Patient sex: M
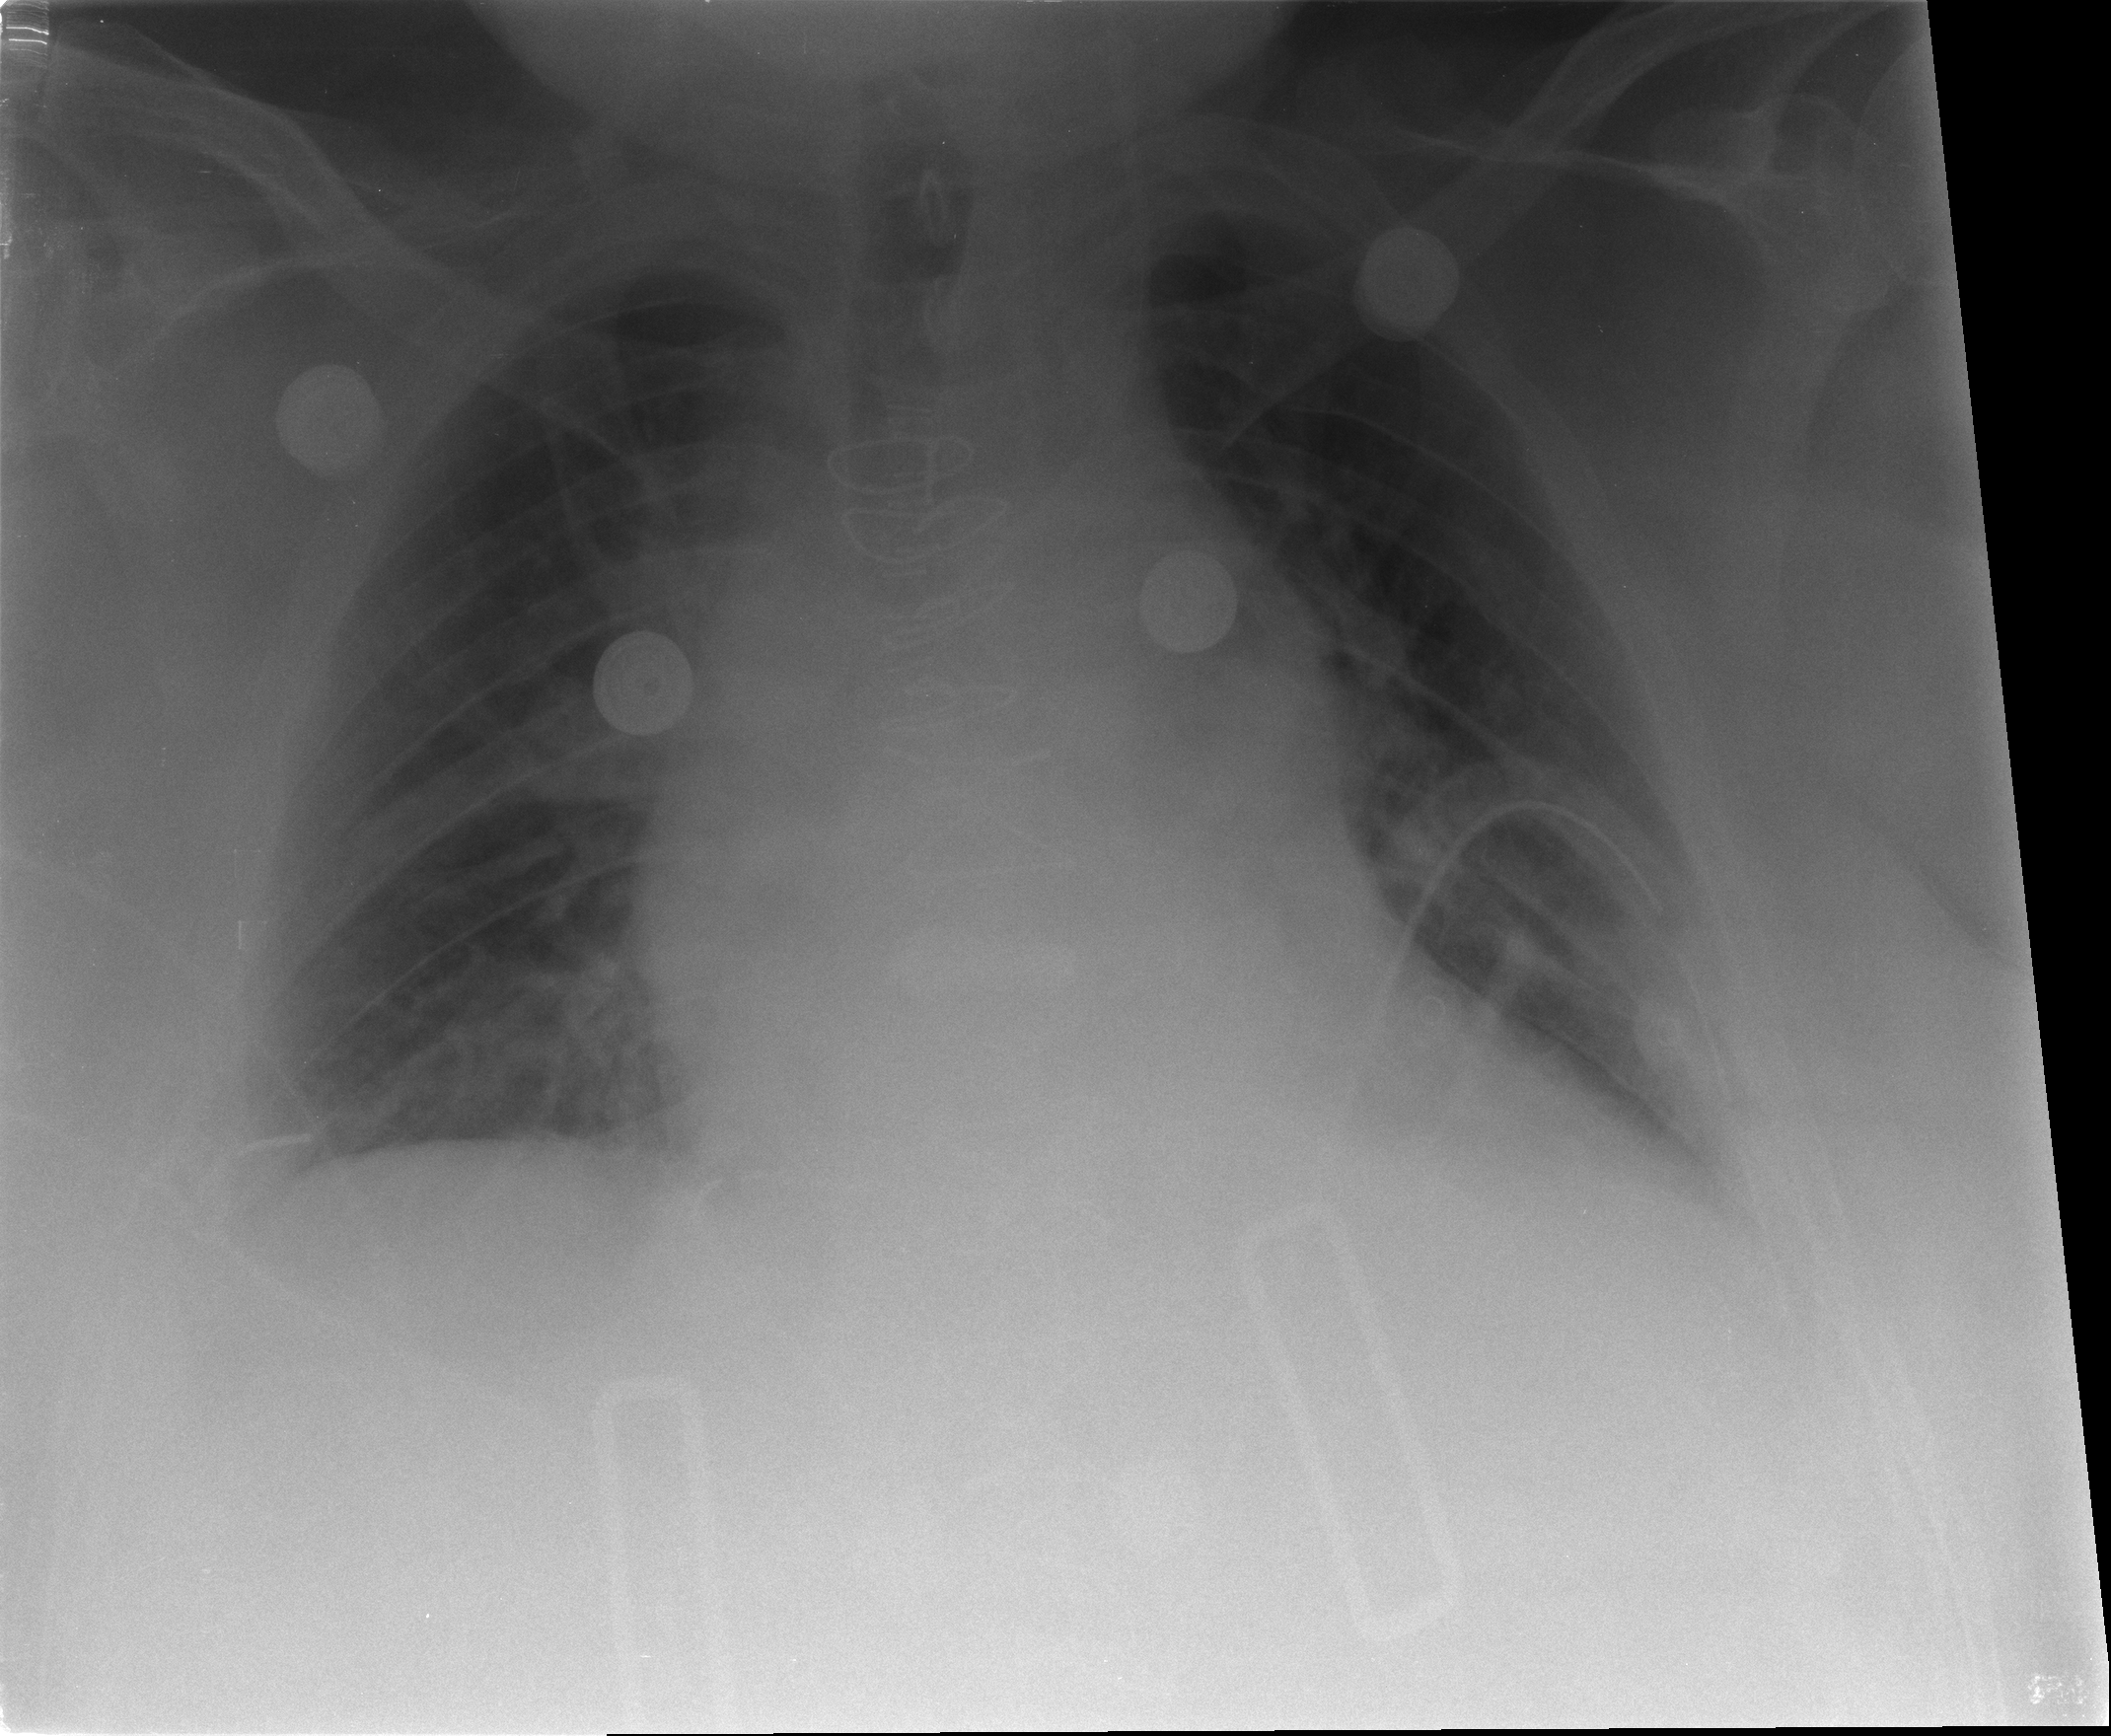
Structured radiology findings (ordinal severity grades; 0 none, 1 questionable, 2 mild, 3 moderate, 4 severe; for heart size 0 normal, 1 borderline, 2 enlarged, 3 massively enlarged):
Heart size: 2
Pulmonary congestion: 0
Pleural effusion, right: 0
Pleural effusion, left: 0
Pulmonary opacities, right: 0
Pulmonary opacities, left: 0
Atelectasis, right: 1
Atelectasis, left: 1